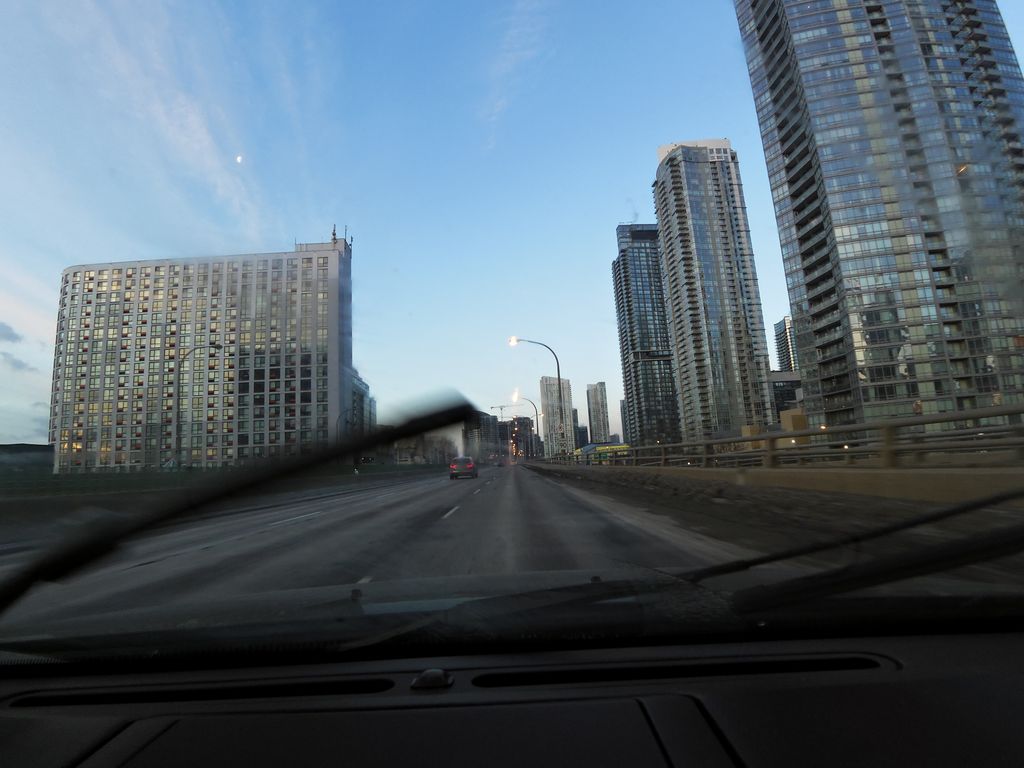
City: toronto